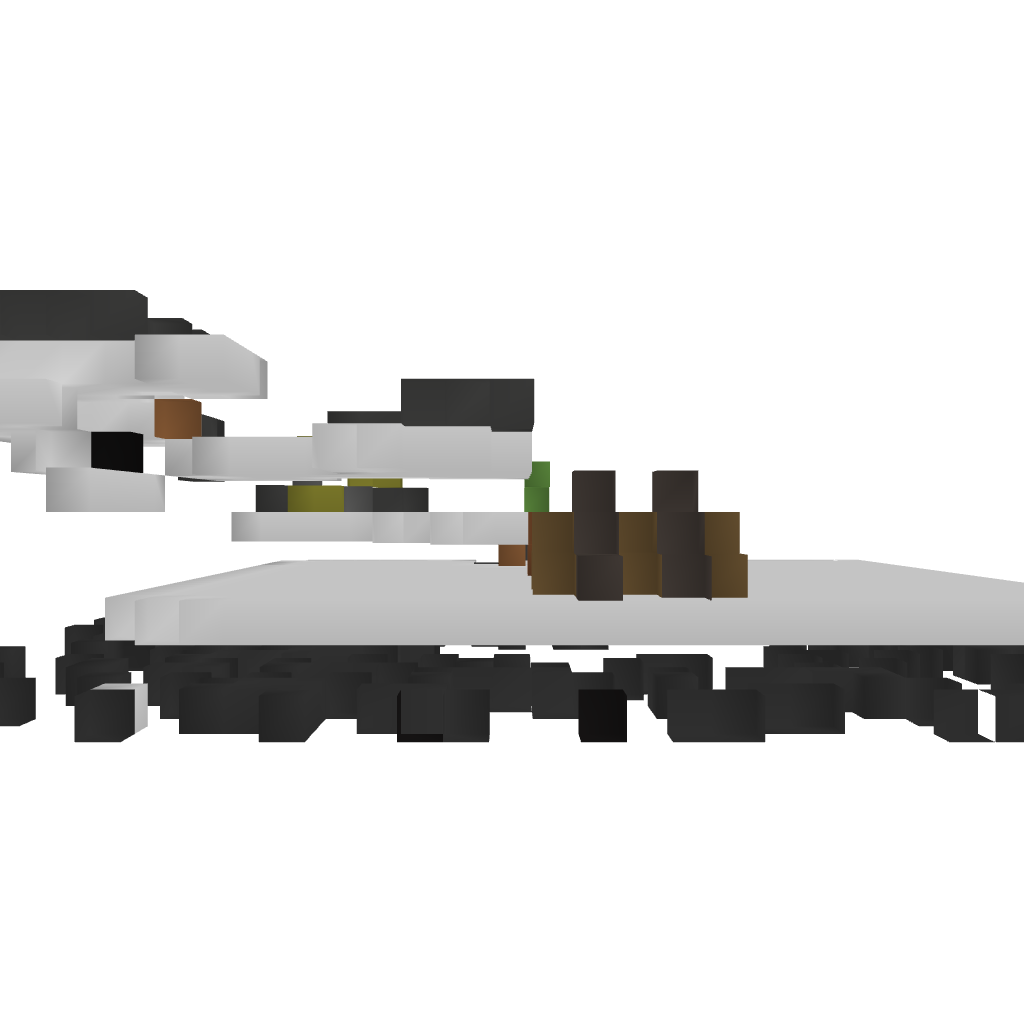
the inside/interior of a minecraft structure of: Nightlife Arena